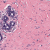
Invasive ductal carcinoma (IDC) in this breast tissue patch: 0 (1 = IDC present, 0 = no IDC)